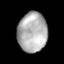
Tissue: lung
Cell type: B cells
Senescence score: 0.6199
Nuclear area (px): 1136
Mean DAPI intensity: 176.972